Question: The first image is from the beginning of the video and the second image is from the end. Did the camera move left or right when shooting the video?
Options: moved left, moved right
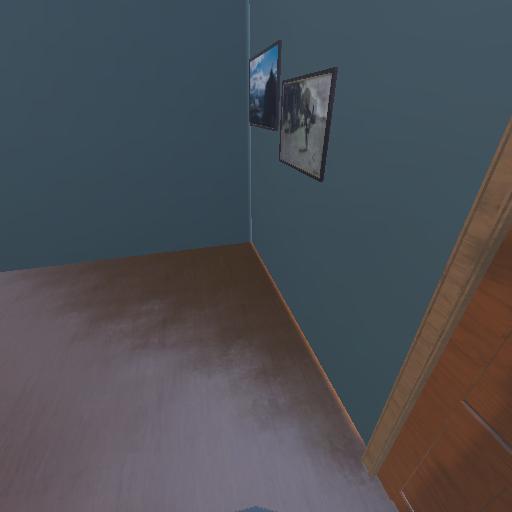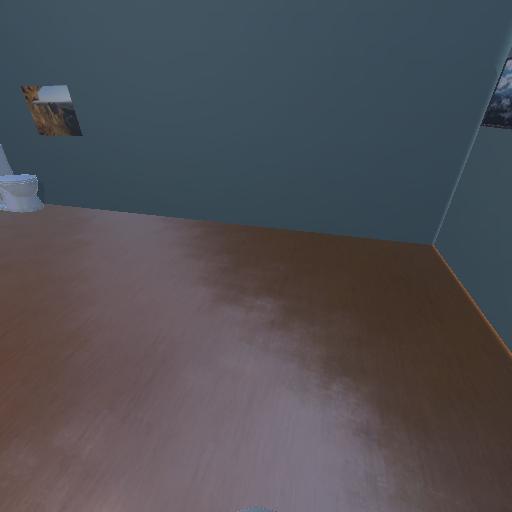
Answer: moved left